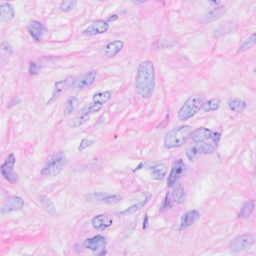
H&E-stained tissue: Breast